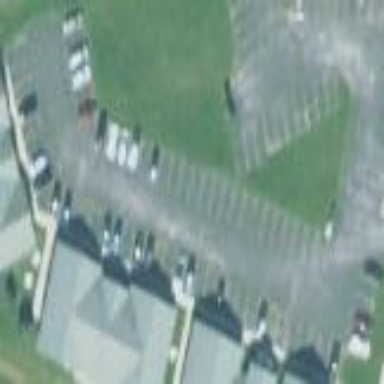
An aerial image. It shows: Parking area with surface.